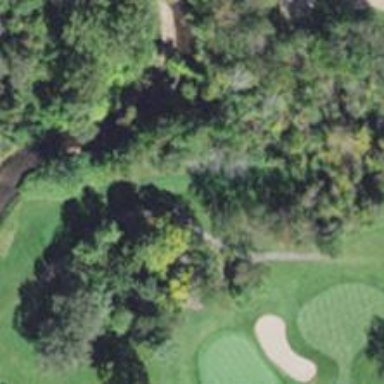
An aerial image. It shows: Service road used as golf cart path.